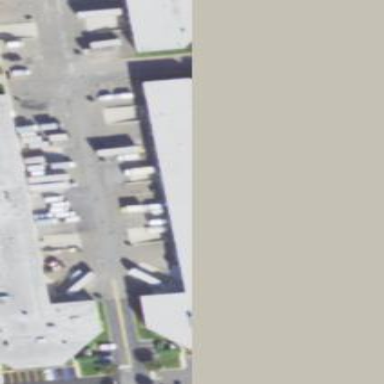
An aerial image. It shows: Commercial building.